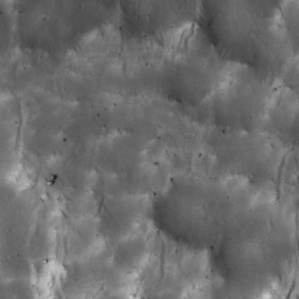
Label: non_frost